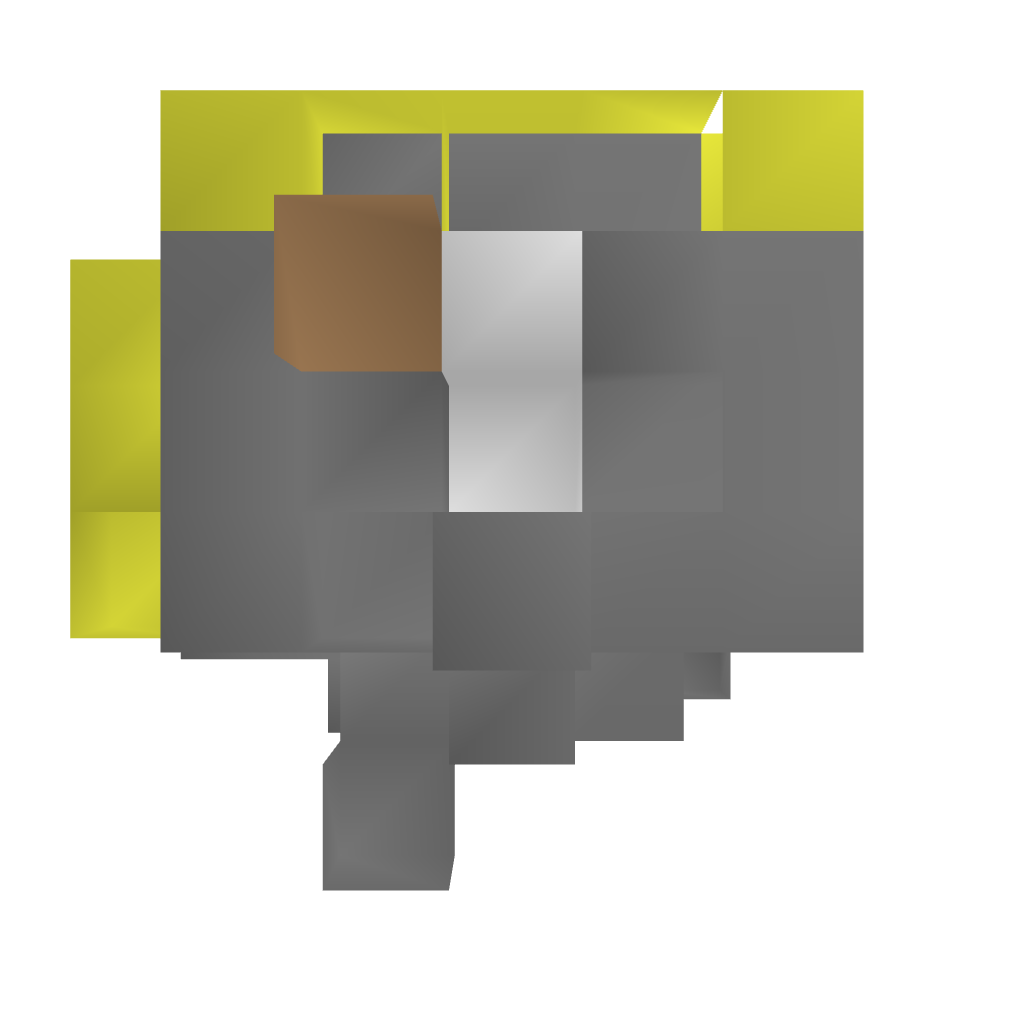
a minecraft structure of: Mini Bank/Insta-Chest bad low quality